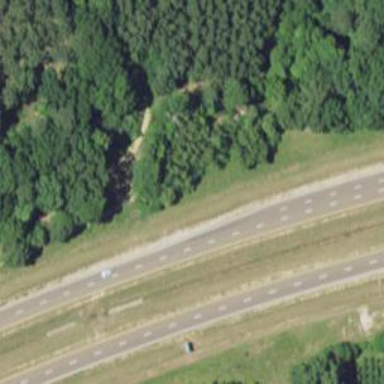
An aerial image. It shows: This image shows trunk highway that functions as expressway.